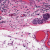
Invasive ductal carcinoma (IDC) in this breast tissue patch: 0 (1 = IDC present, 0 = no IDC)